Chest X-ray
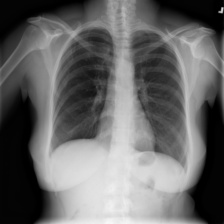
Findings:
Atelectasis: negative
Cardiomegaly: negative
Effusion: negative
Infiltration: positive
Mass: negative
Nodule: negative
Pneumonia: negative
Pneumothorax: negative
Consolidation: negative
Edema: negative
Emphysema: negative
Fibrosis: negative
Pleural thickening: negative
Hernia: negative